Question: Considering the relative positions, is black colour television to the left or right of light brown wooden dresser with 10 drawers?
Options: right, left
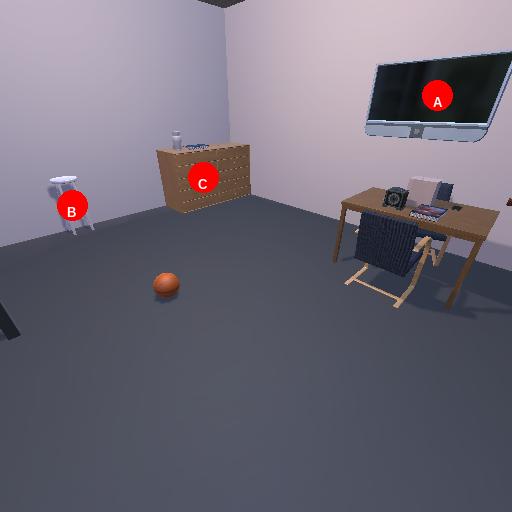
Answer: right